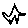
Label: star